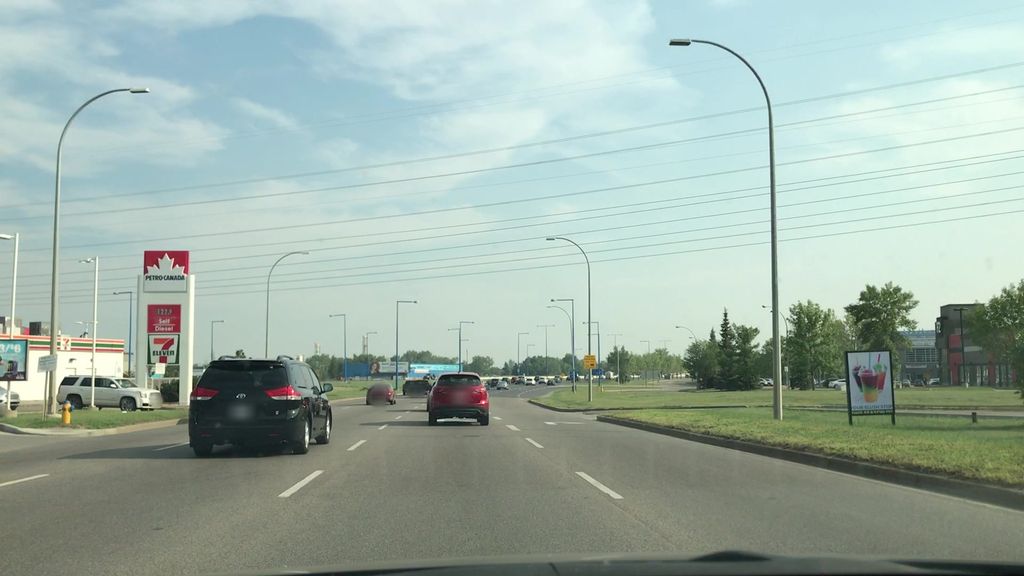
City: edmonton